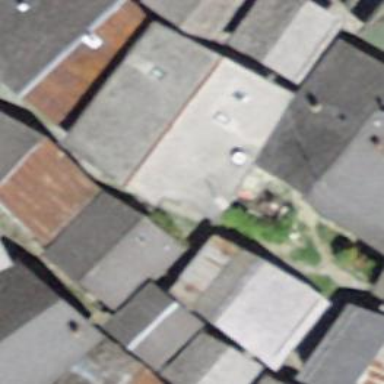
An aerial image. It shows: Alleyway designated as service road.